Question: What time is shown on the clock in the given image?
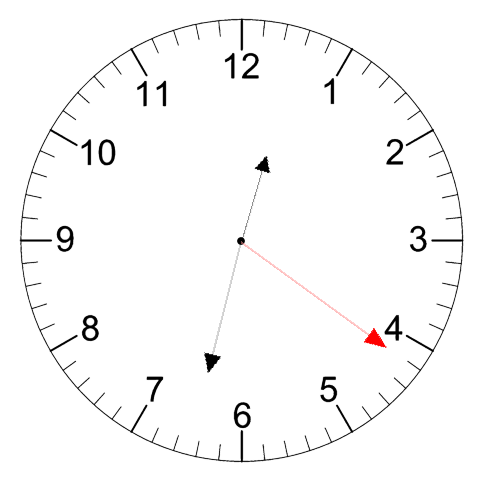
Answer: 12:32:21